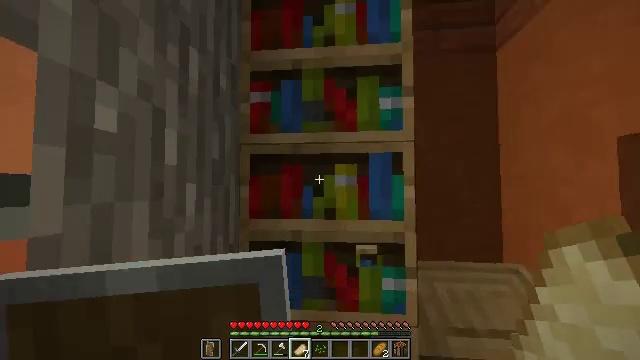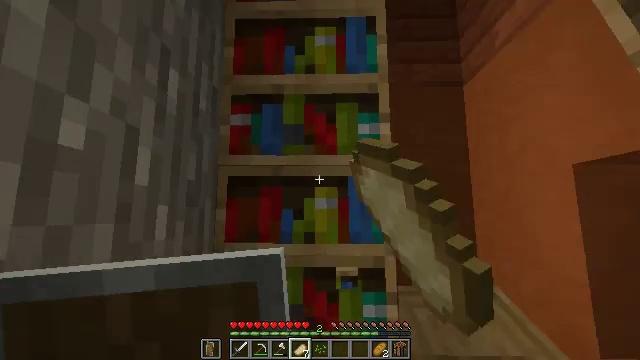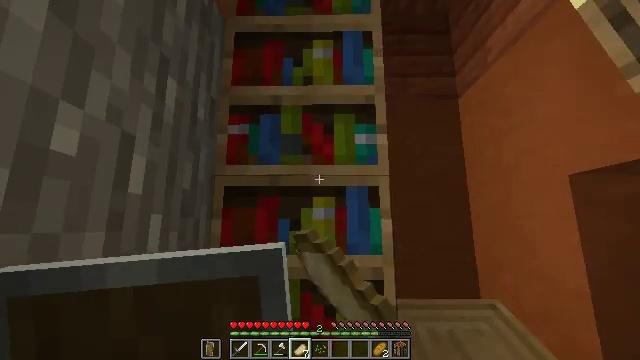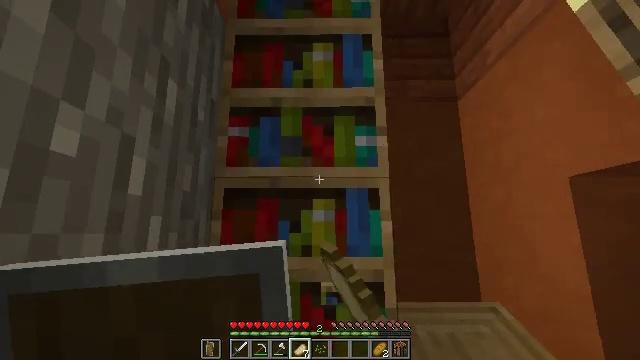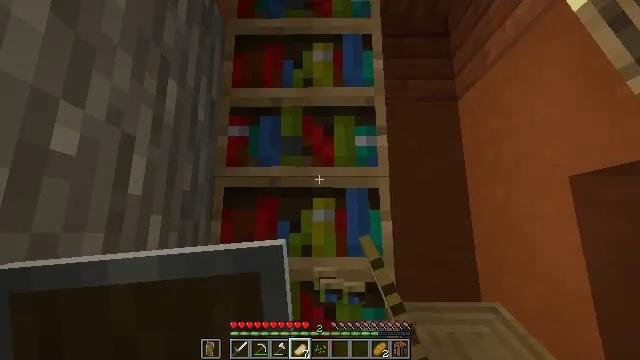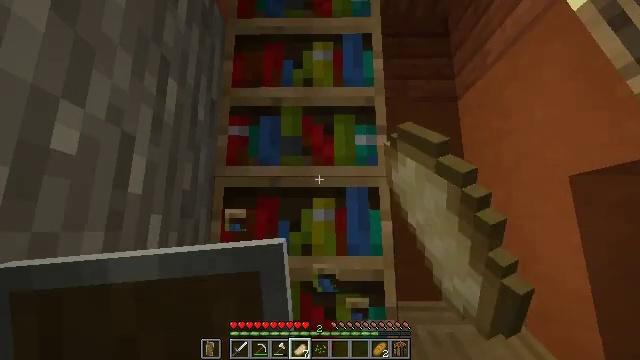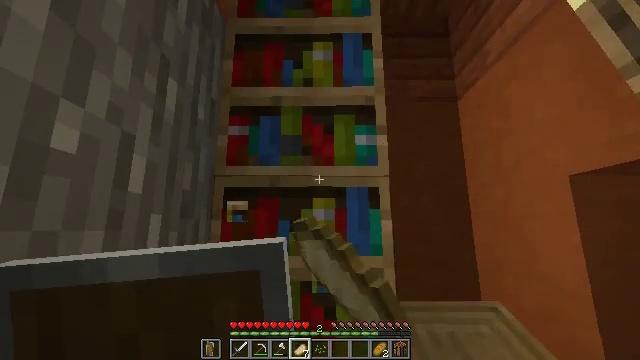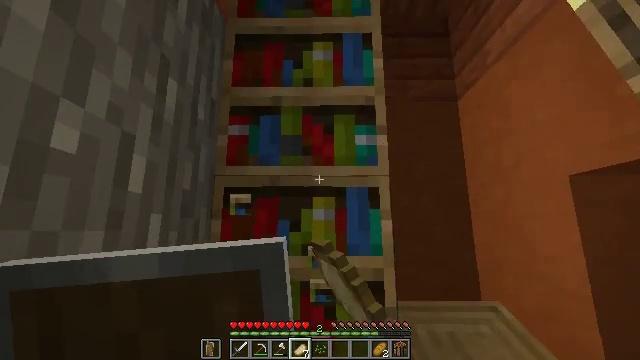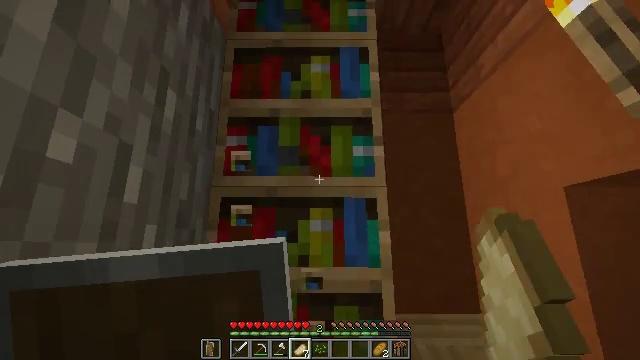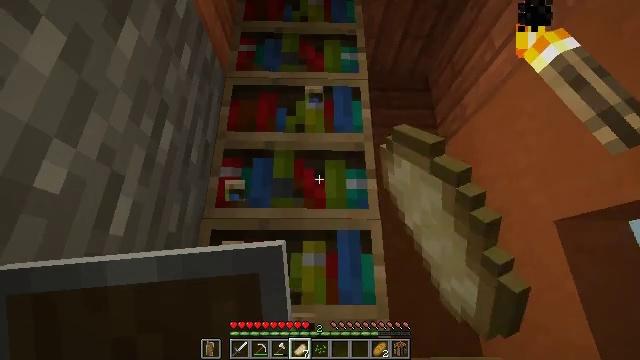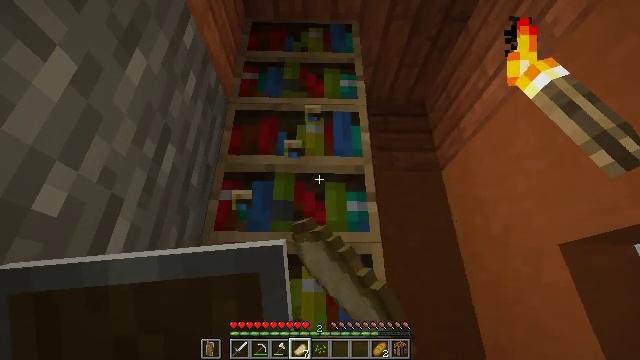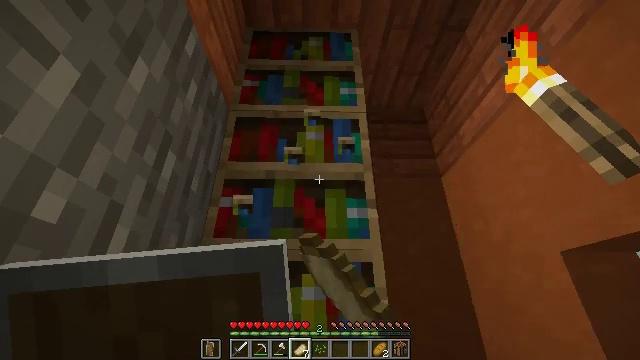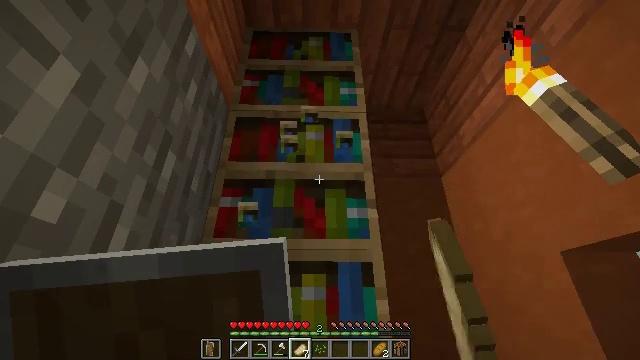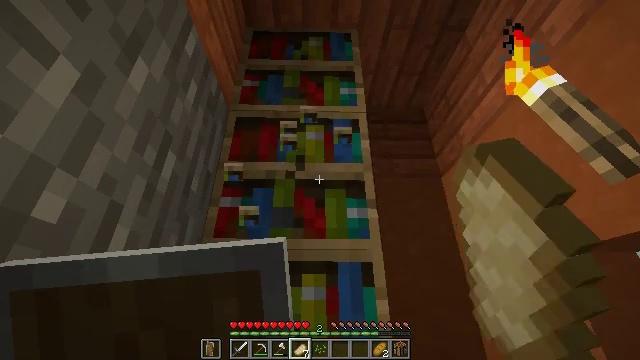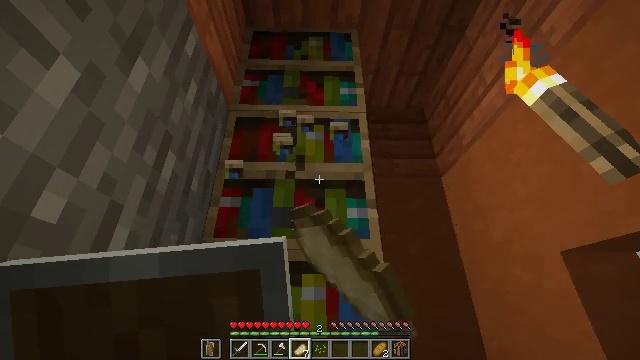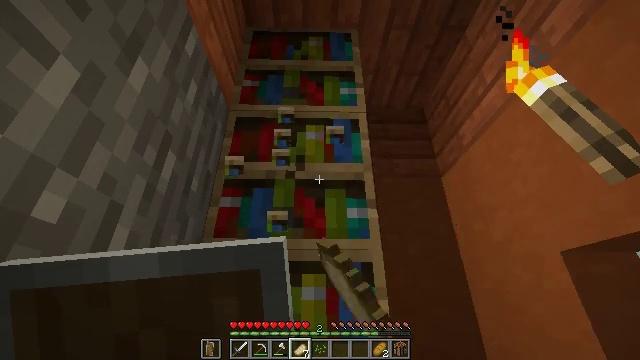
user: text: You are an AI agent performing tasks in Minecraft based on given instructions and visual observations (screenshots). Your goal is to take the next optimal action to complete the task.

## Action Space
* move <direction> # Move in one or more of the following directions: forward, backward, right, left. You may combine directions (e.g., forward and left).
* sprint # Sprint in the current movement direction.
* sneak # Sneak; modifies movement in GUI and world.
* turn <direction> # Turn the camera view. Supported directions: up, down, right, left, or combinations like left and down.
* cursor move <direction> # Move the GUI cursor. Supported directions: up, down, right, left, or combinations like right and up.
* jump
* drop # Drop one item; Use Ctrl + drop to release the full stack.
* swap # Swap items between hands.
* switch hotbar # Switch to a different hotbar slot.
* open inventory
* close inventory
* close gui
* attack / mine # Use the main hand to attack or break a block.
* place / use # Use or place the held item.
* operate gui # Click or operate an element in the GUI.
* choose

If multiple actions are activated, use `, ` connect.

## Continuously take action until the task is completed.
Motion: motion action
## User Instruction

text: Reclaim bookshelf materials.
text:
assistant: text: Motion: turn right and up, attack / mine
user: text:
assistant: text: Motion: turn up, attack / mine
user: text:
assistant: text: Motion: attack / mine
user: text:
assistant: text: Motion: attack / mine
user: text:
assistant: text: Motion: attack / mine
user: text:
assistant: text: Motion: attack / mine
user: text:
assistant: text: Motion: attack / mine
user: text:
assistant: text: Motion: turn up, attack / mine
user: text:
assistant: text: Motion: turn right and up, attack / mine
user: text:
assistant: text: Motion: turn up, attack / mine
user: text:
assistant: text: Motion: turn up, attack / mine
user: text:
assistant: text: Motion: attack / mine
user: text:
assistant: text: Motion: attack / mine
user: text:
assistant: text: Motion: attack / mine
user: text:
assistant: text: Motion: attack / mine
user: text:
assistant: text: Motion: attack / mine
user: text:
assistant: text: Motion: attack / mine
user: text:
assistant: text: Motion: attack / mine
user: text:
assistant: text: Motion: attack / mine
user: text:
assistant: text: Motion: attack / mine
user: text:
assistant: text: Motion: attack / mine
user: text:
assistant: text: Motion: attack / mine
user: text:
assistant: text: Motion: attack / mine
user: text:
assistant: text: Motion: attack / mine
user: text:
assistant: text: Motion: attack / mine
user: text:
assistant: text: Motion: attack / mine
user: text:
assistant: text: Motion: attack / mine
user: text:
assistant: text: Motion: attack / mine
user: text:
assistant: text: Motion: attack / mine
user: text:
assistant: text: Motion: no_op